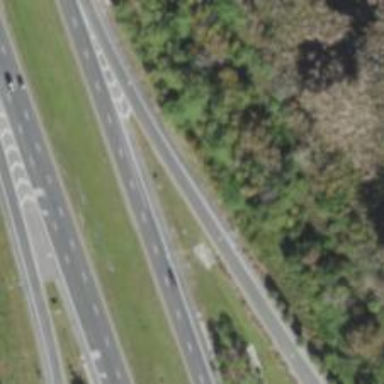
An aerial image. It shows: Split-diamond junction on motorway link.